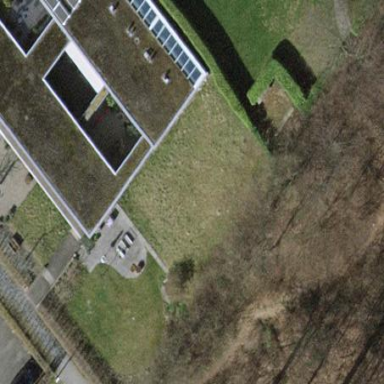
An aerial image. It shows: Terrace building.